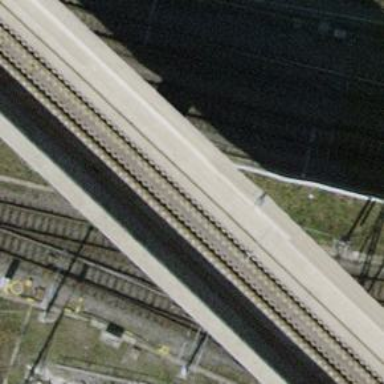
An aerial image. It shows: Single-track electrified railway service yard with contact line for trains.